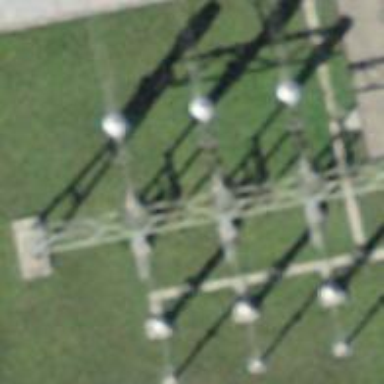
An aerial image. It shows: Insulator used in power equipment.